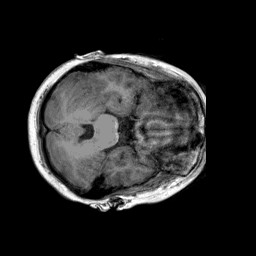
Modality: T1w
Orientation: coronal
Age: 10
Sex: male
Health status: ill